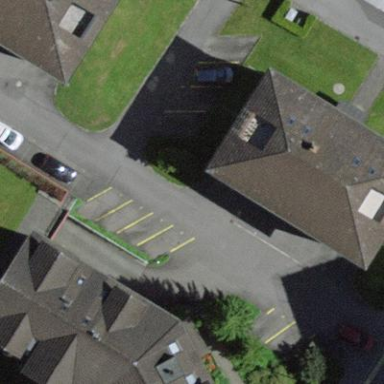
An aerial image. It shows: Gabled roof on building that houses apartments.